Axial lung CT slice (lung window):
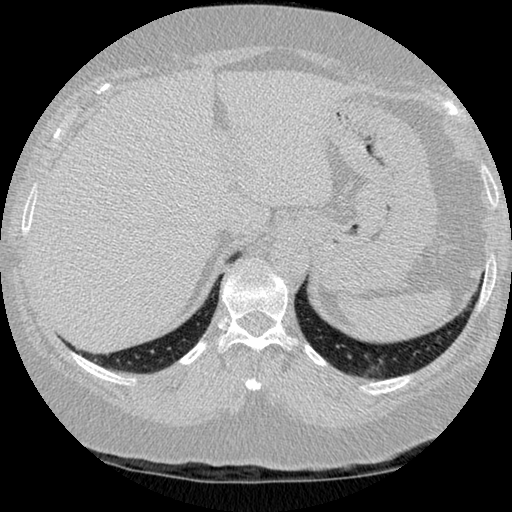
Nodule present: no